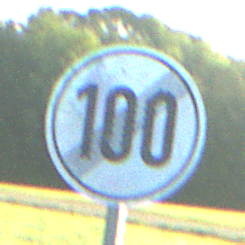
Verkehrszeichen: EndeGeschwindigkeit100
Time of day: MorningAfternoon
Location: Outdoor (Nature)
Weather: Clear
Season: NotSpecified
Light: Natural